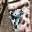
Label: 9